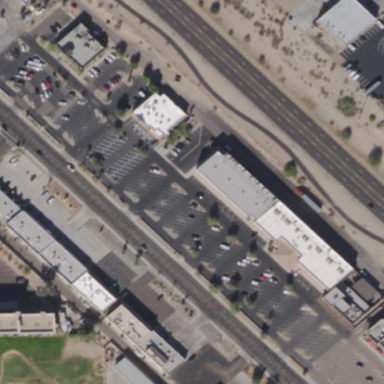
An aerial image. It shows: Retail area.